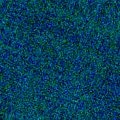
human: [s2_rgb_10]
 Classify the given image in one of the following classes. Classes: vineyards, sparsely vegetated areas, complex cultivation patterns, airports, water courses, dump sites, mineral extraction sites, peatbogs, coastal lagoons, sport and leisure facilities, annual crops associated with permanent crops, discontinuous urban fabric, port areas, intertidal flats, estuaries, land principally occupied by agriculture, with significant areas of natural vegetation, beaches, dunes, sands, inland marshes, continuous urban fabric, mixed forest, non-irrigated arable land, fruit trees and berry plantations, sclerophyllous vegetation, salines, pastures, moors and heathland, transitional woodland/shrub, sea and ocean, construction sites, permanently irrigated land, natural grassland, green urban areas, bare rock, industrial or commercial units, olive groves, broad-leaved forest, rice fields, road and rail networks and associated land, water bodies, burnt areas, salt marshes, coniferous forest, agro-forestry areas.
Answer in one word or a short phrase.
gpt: sea and ocean